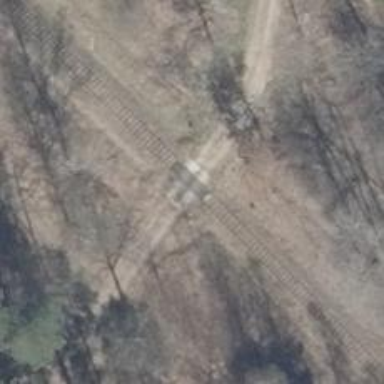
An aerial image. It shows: Railway level crossing.